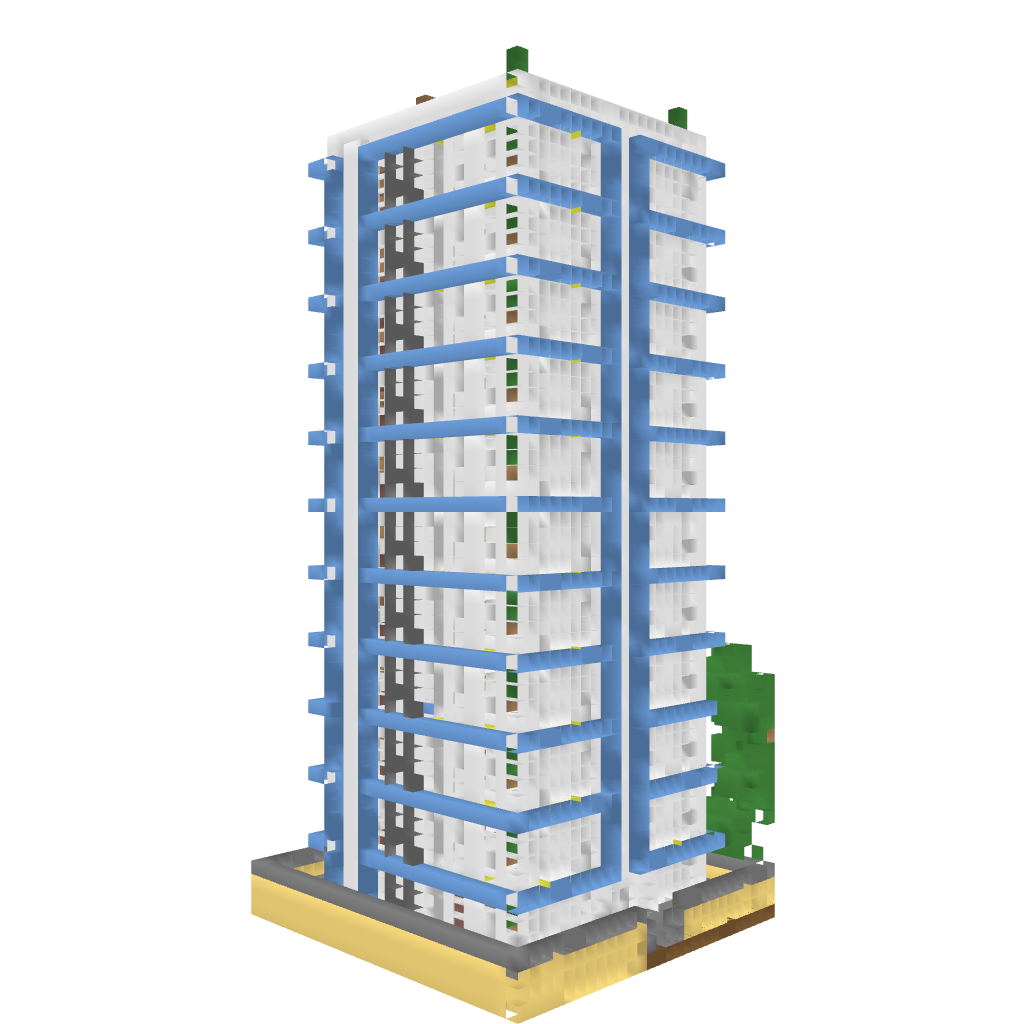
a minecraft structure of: Modern Residential Skyscraper high quality